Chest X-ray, PA view. Patient: 44 years old, sex F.
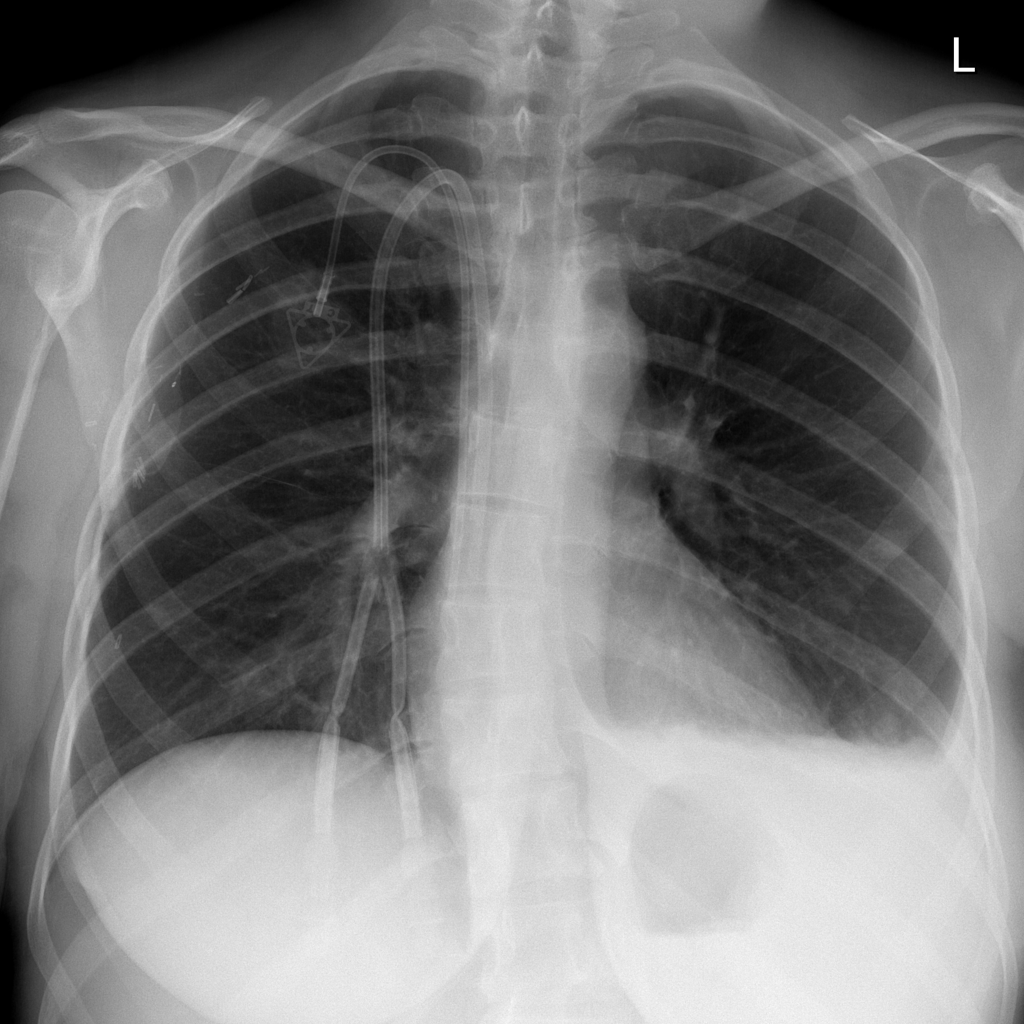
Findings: Effusion